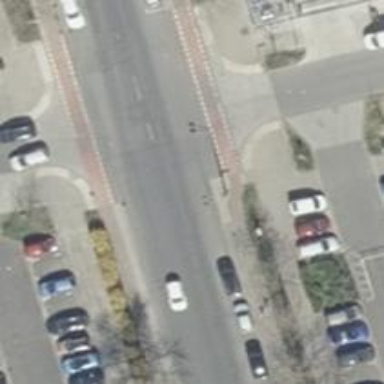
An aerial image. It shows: Unmarked crossing on the road.